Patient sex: M
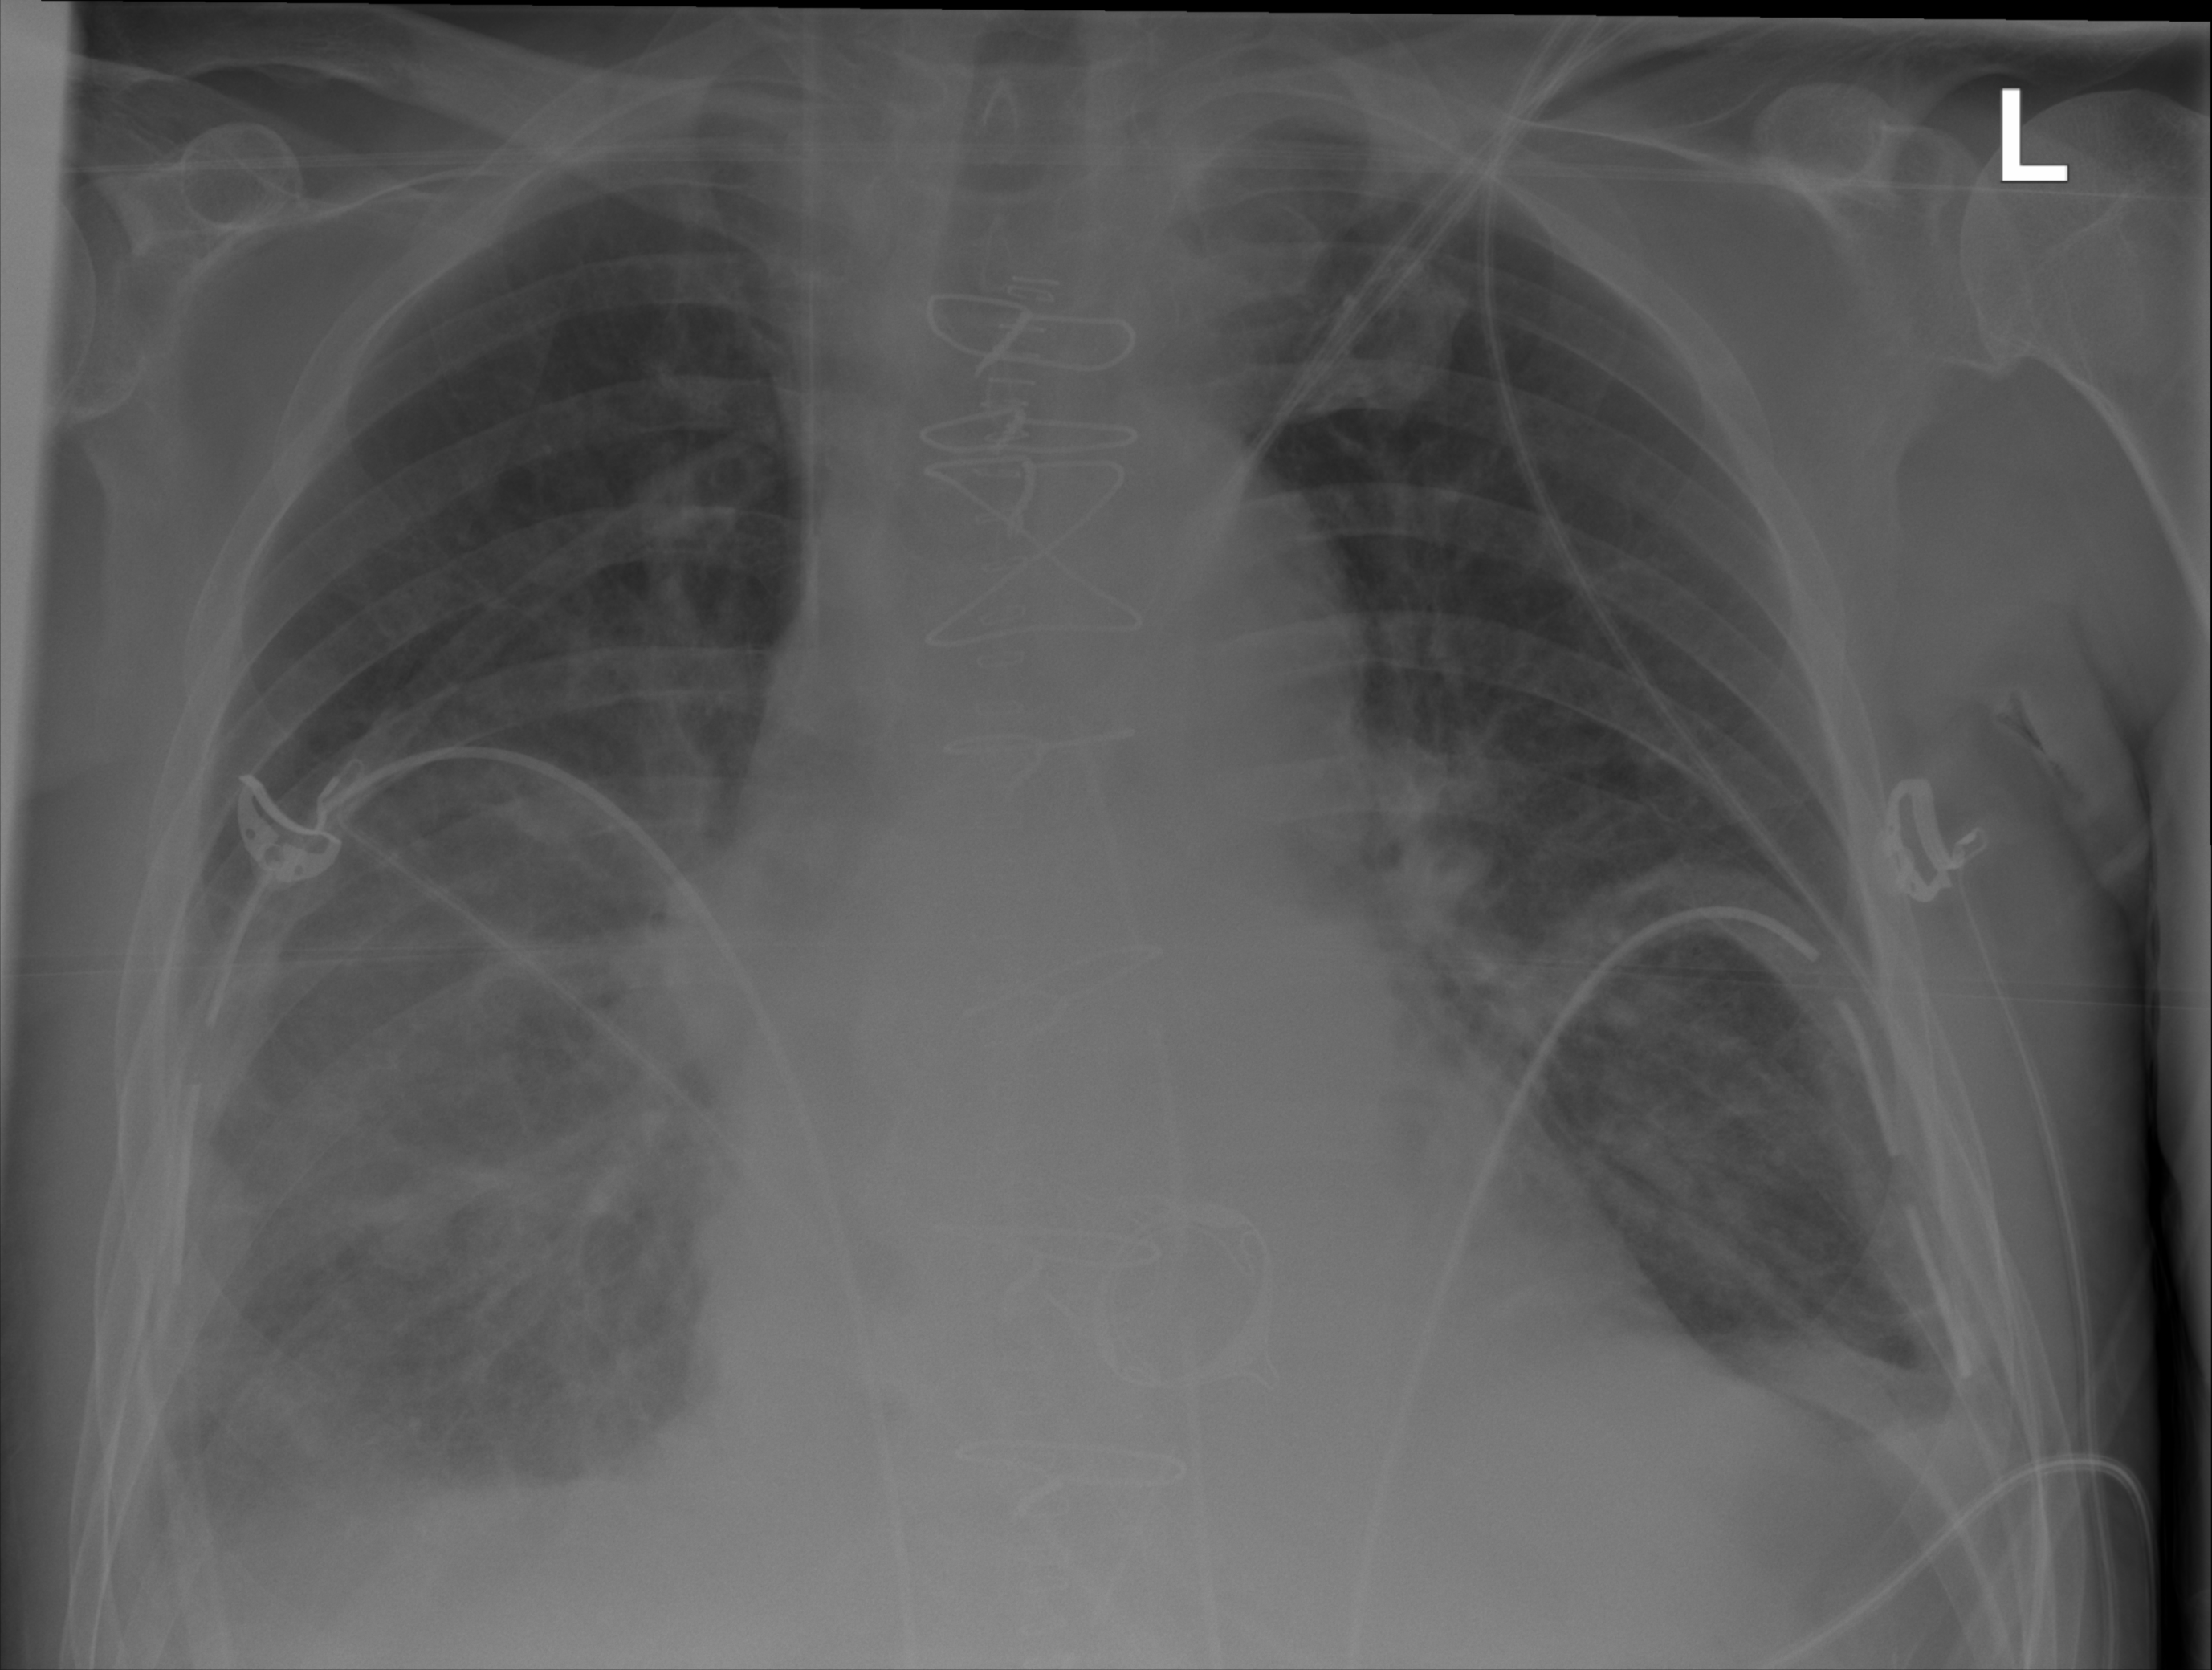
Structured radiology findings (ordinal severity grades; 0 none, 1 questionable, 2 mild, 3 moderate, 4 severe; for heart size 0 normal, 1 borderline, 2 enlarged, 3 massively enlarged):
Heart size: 2
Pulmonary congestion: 0
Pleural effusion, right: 3
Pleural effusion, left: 2
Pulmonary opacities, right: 1
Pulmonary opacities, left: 2
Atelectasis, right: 3
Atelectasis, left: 2